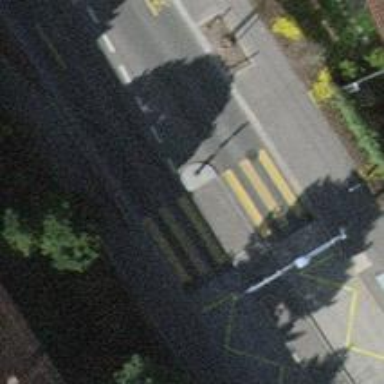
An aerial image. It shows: Marked pedestrian crossing with zebra designation and central island.